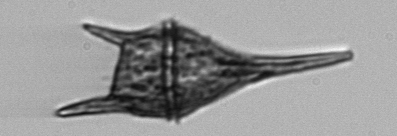
Label: Tripos_lineatus